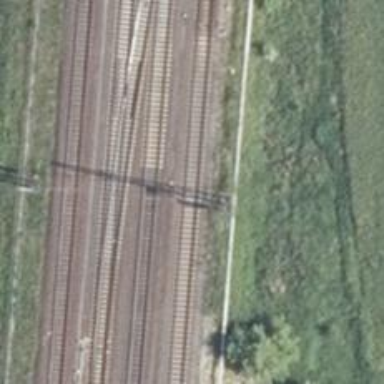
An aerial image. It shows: Railway signal.